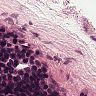
Metastatic tissue present: no